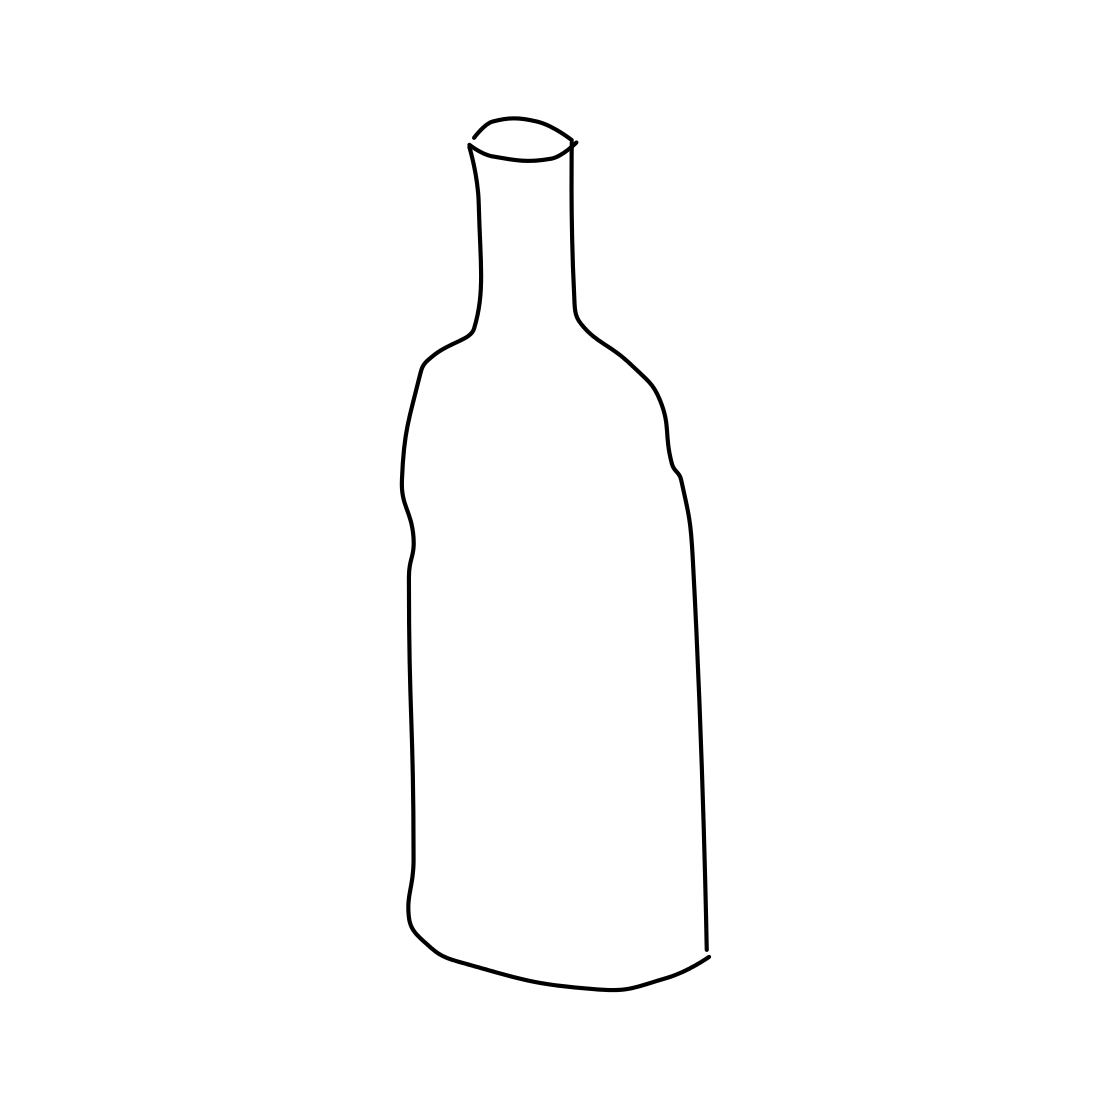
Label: wine-bottle